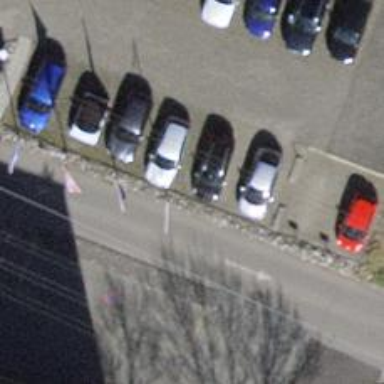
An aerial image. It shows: Car sharing facility.